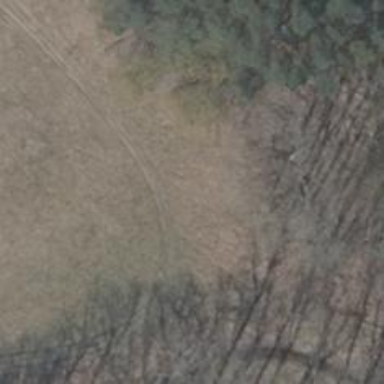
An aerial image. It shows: Track with grade3 tracktype. The surface is covered with grass and the track is very horrible in smoothness.